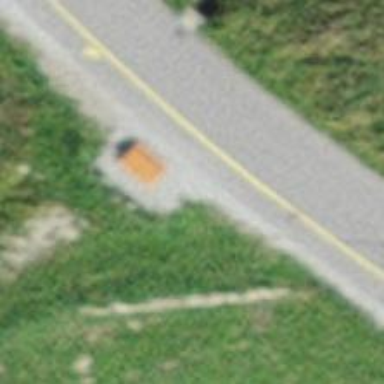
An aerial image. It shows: Picnic table placed in leisure land with bench nearby.